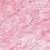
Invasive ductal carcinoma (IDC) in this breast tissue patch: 0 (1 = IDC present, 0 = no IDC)